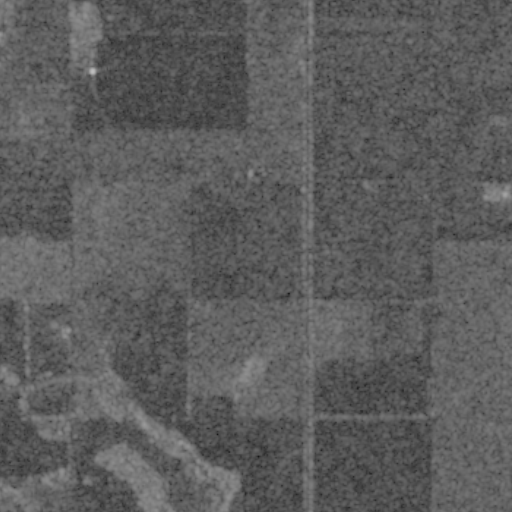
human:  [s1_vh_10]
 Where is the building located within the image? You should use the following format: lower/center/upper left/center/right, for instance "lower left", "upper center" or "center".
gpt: The building is located in the lower left of the image.
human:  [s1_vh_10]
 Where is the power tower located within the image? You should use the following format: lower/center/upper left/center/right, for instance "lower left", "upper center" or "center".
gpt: There is no power tower in the image.

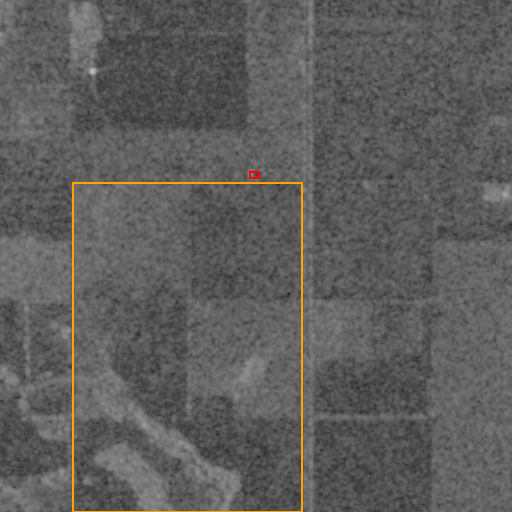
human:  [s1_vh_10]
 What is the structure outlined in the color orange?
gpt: The structure outlined in orange is a crop field.
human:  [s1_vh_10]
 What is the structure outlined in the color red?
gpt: The structure outlined in red is a building.
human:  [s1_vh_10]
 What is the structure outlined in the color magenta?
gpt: There is no magenta outline.